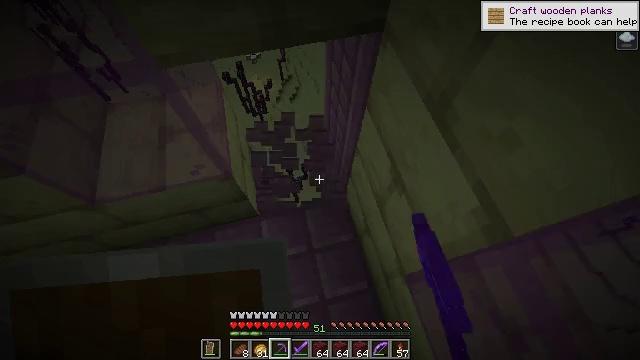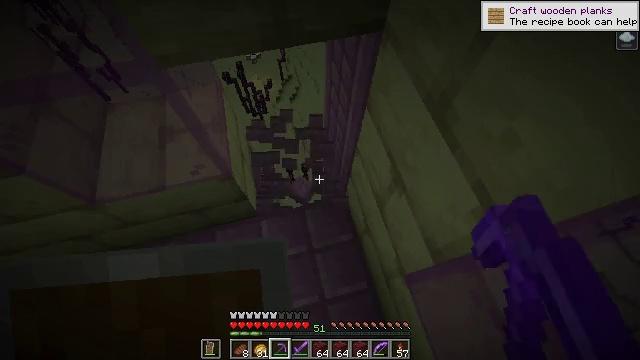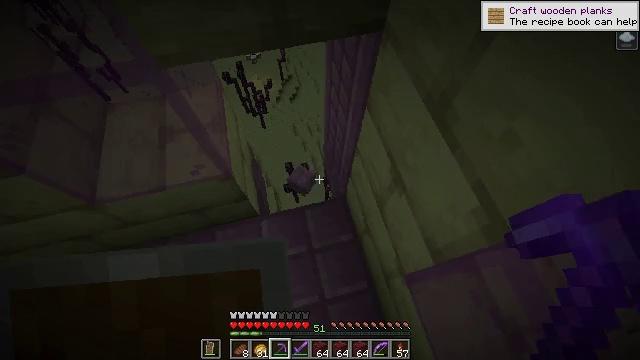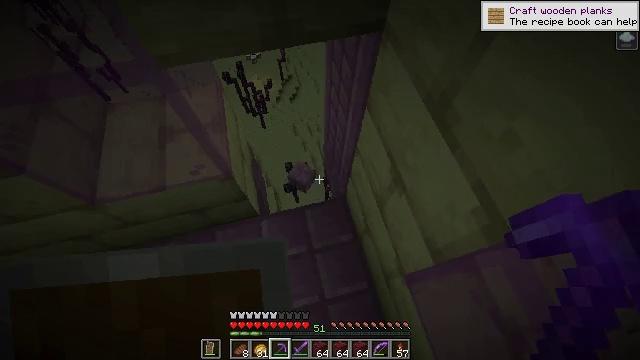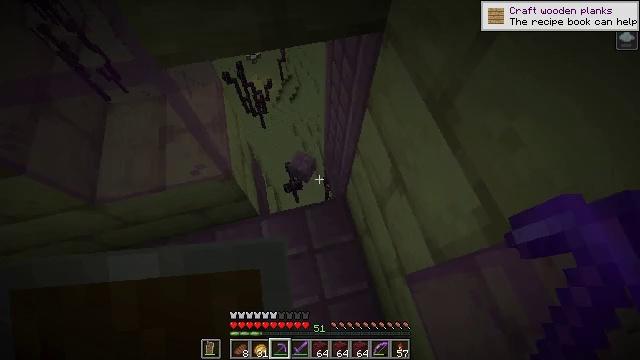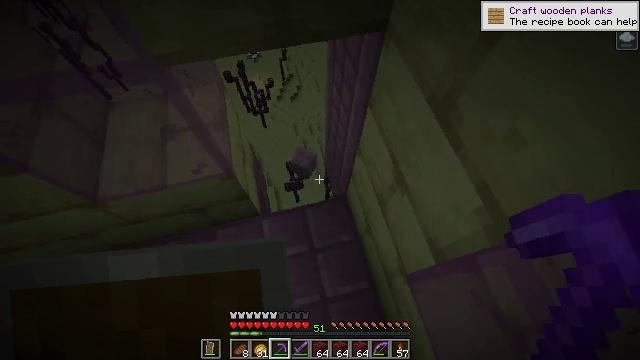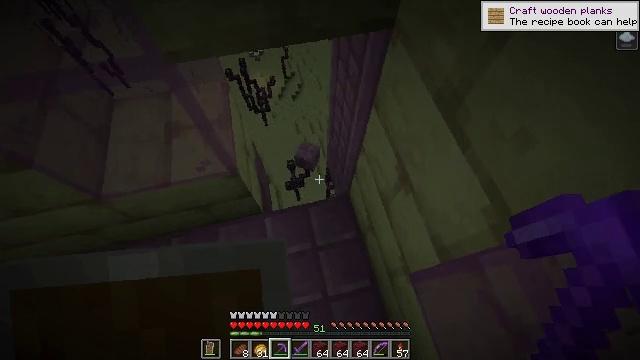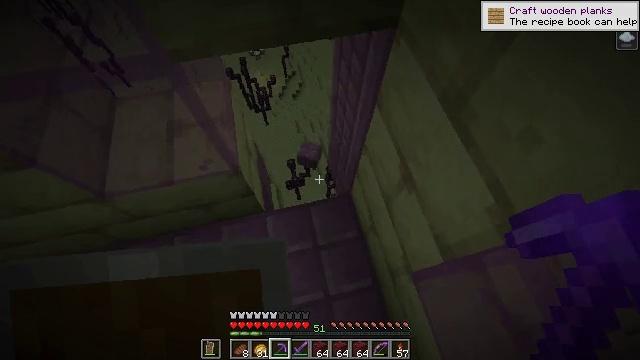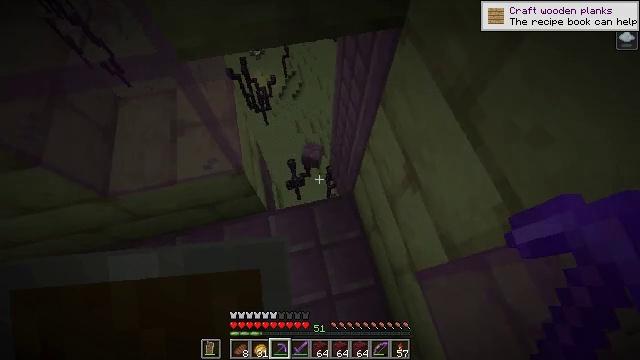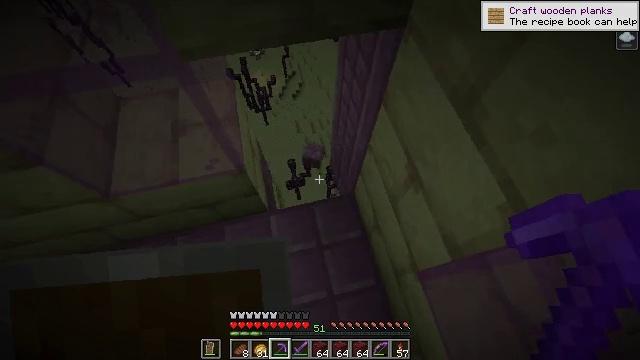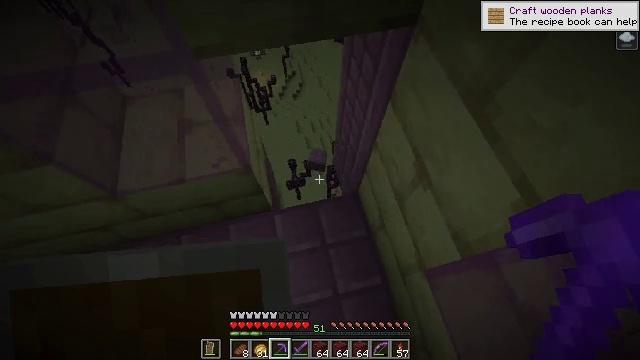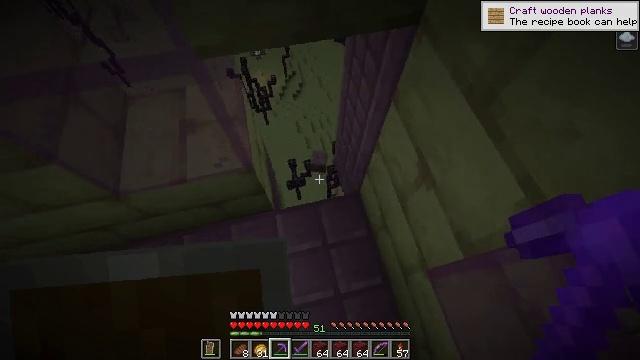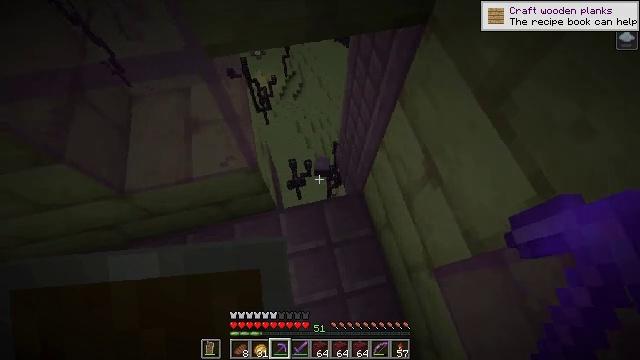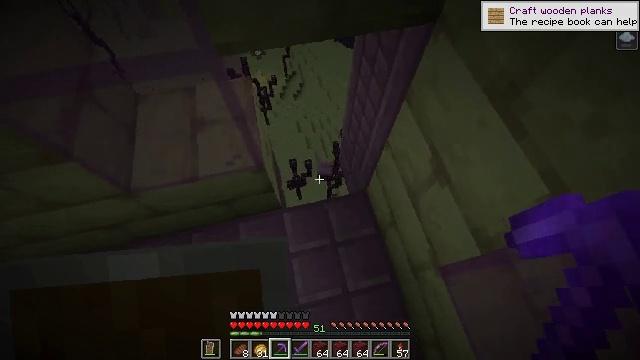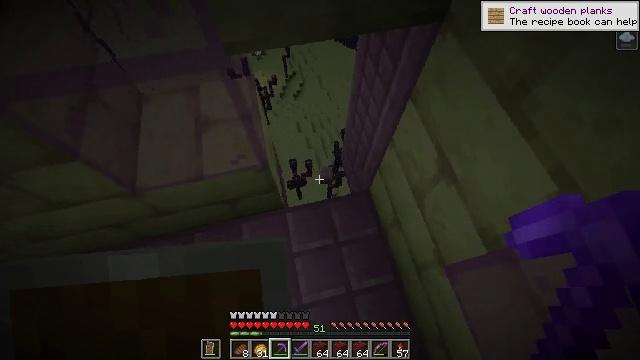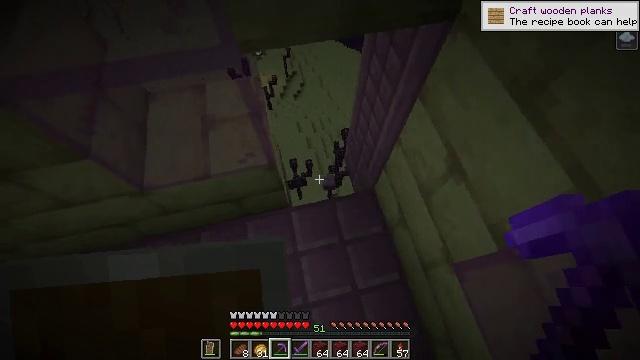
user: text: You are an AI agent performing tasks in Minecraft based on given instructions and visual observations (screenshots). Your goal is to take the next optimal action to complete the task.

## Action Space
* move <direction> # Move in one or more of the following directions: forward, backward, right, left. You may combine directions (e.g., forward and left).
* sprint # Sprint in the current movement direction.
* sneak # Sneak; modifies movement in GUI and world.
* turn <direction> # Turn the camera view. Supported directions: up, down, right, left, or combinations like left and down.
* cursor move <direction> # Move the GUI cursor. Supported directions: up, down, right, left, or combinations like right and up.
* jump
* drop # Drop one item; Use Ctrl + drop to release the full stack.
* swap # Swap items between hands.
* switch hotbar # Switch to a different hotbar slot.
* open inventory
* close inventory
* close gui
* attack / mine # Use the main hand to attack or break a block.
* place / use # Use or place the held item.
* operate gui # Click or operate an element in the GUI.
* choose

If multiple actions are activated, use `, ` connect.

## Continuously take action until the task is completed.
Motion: motion action
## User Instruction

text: Attack the end stone bricks to collect them.
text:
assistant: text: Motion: no_op
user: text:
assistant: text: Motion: no_op
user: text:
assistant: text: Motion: no_op
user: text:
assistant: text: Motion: move left
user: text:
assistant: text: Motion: move left
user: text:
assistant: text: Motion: move left
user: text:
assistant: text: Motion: move left
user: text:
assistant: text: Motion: move left
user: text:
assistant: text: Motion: move left
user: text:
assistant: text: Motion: move left
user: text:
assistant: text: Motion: move left
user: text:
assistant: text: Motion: move left
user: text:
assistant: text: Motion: move left
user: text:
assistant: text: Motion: move left
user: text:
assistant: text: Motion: move left
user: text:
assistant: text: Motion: move left
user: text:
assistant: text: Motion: move left
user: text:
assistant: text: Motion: turn right
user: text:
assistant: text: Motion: turn right
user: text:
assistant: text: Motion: turn right
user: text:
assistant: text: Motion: turn right
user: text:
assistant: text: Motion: turn right
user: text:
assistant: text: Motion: turn right
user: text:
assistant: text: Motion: turn right
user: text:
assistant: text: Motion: turn right
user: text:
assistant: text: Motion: turn right
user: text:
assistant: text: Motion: turn right
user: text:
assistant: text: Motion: no_op
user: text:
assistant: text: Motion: no_op
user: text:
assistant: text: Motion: no_op